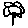
Label: flower